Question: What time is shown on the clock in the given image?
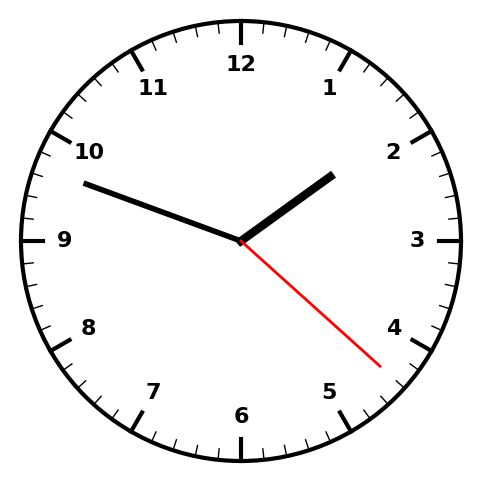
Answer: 01:48:22